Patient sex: M
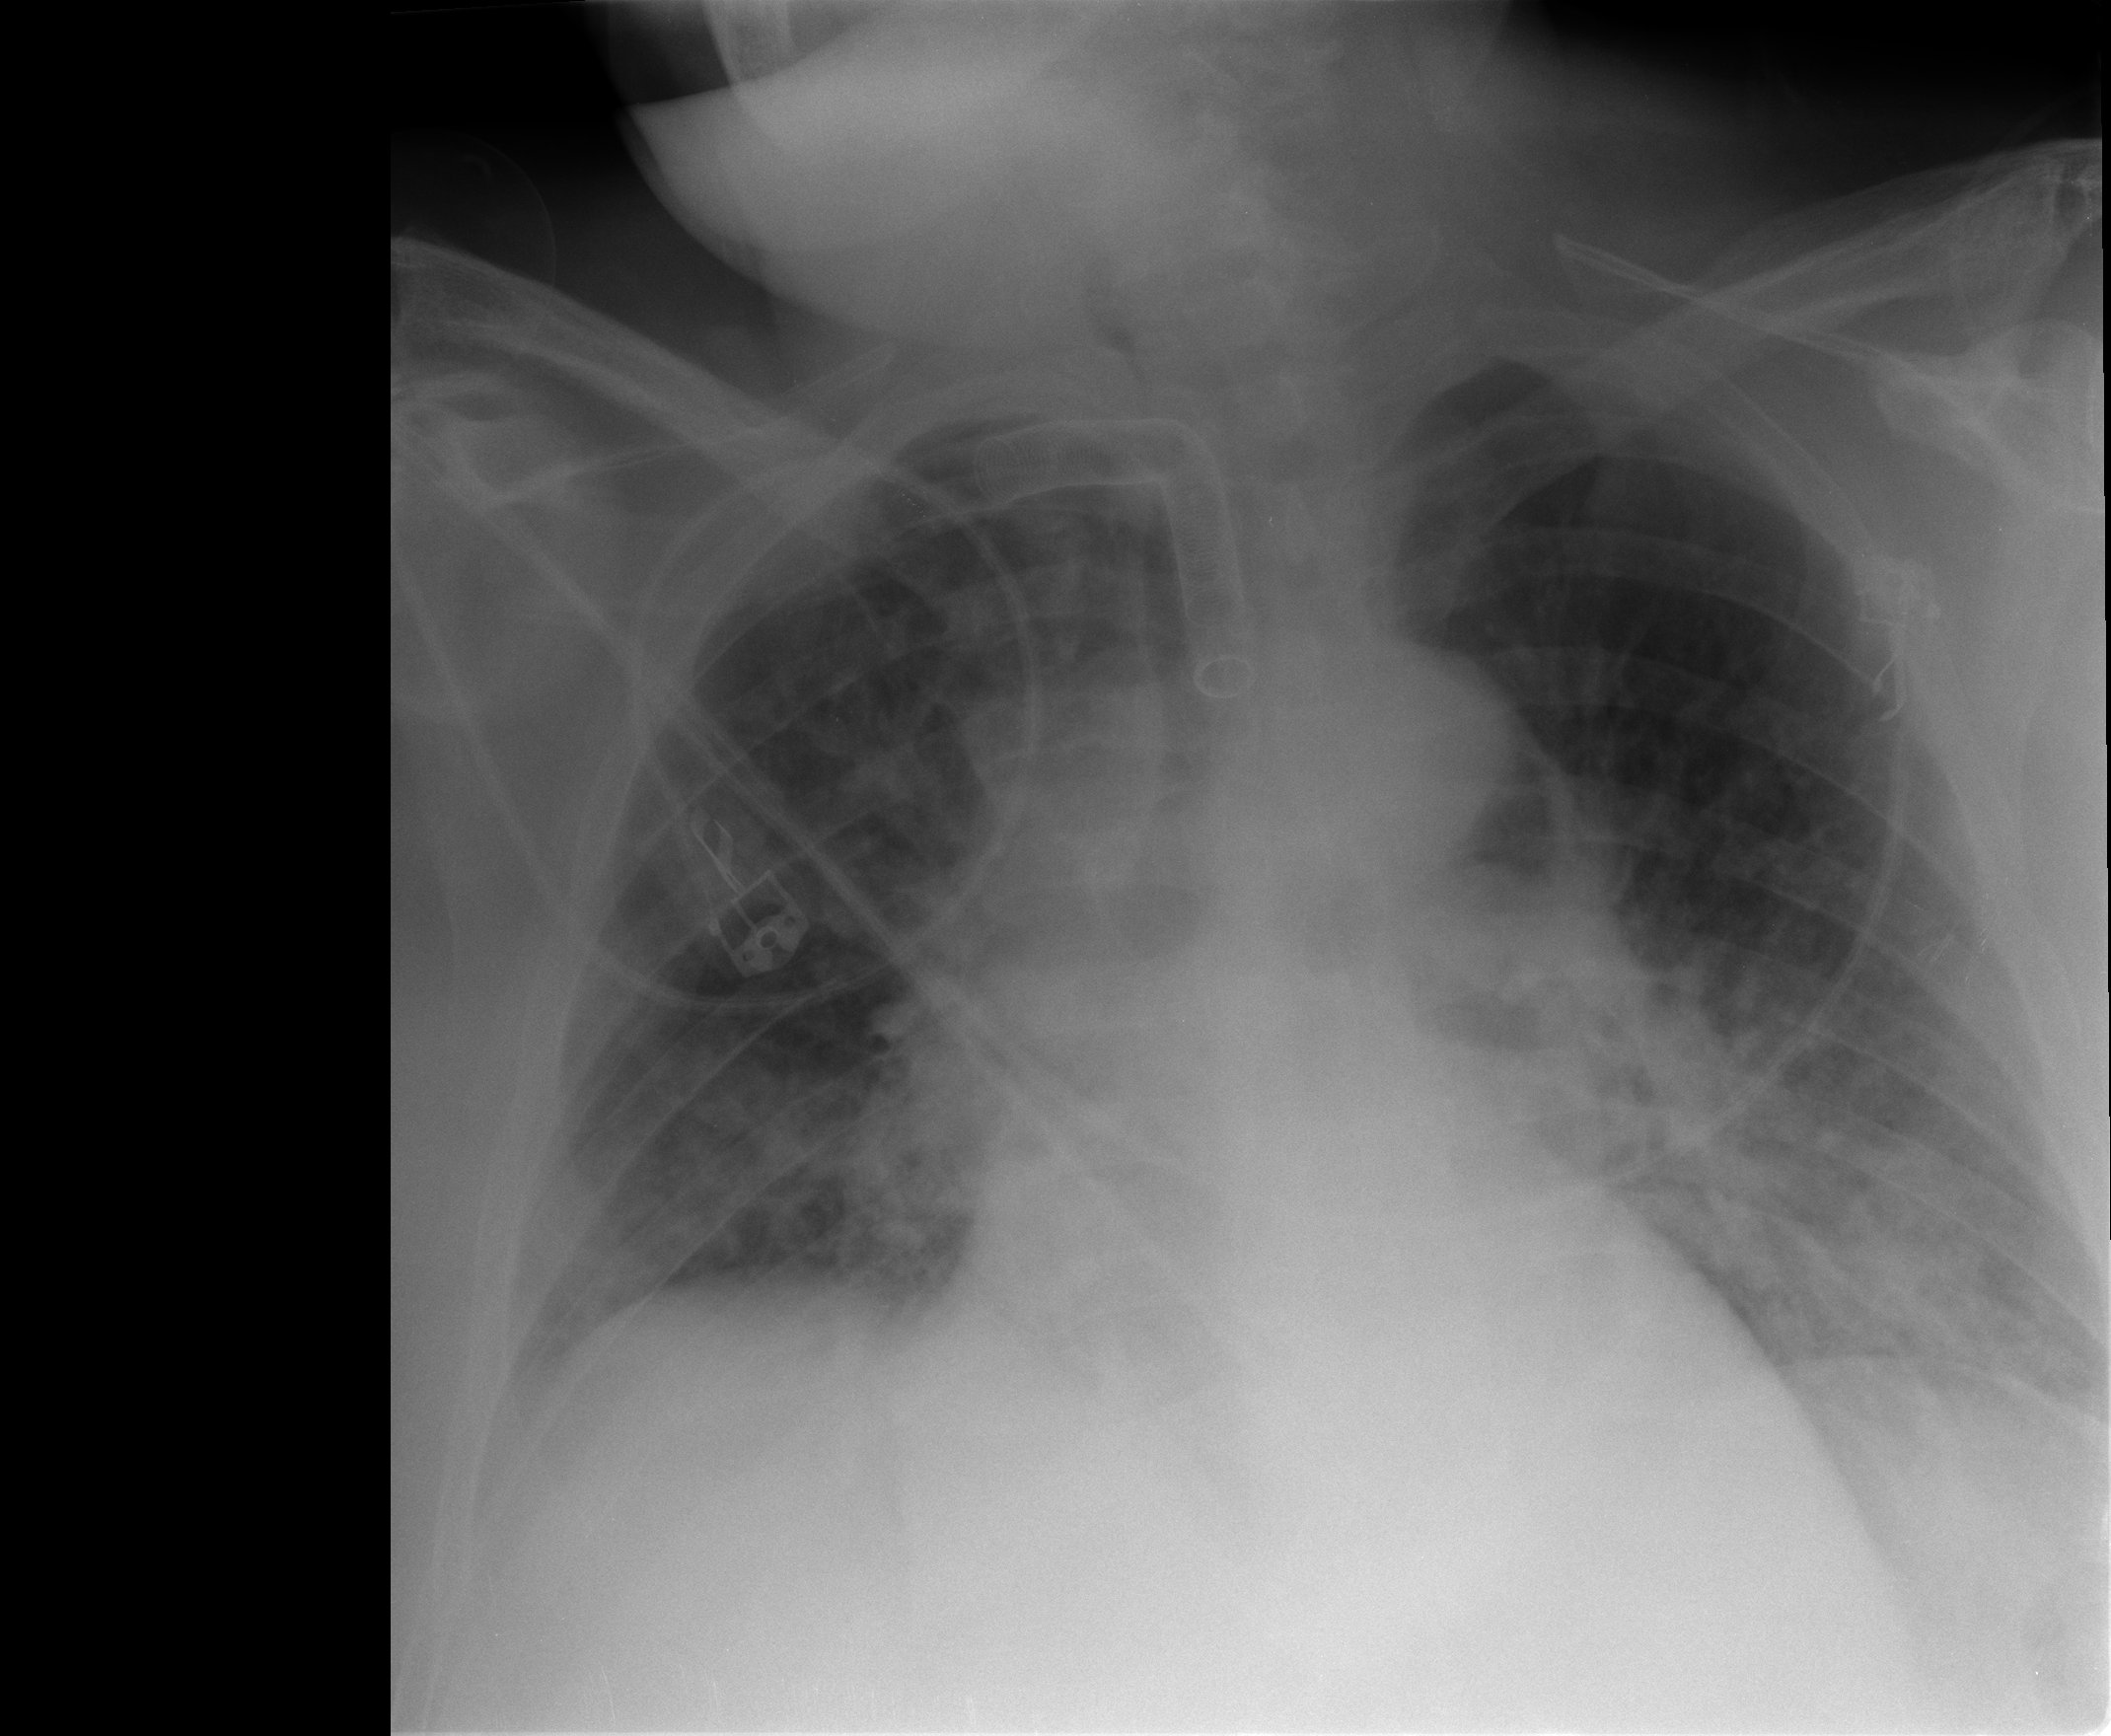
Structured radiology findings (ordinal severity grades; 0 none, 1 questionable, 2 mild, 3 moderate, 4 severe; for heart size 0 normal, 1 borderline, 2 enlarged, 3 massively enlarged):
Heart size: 2
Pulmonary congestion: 2
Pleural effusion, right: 0
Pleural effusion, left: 1
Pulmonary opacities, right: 3
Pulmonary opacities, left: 3
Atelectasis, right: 2
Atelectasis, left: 2